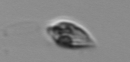
Label: Oxytoxum